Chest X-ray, PA view. Patient: 38 years old, sex M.
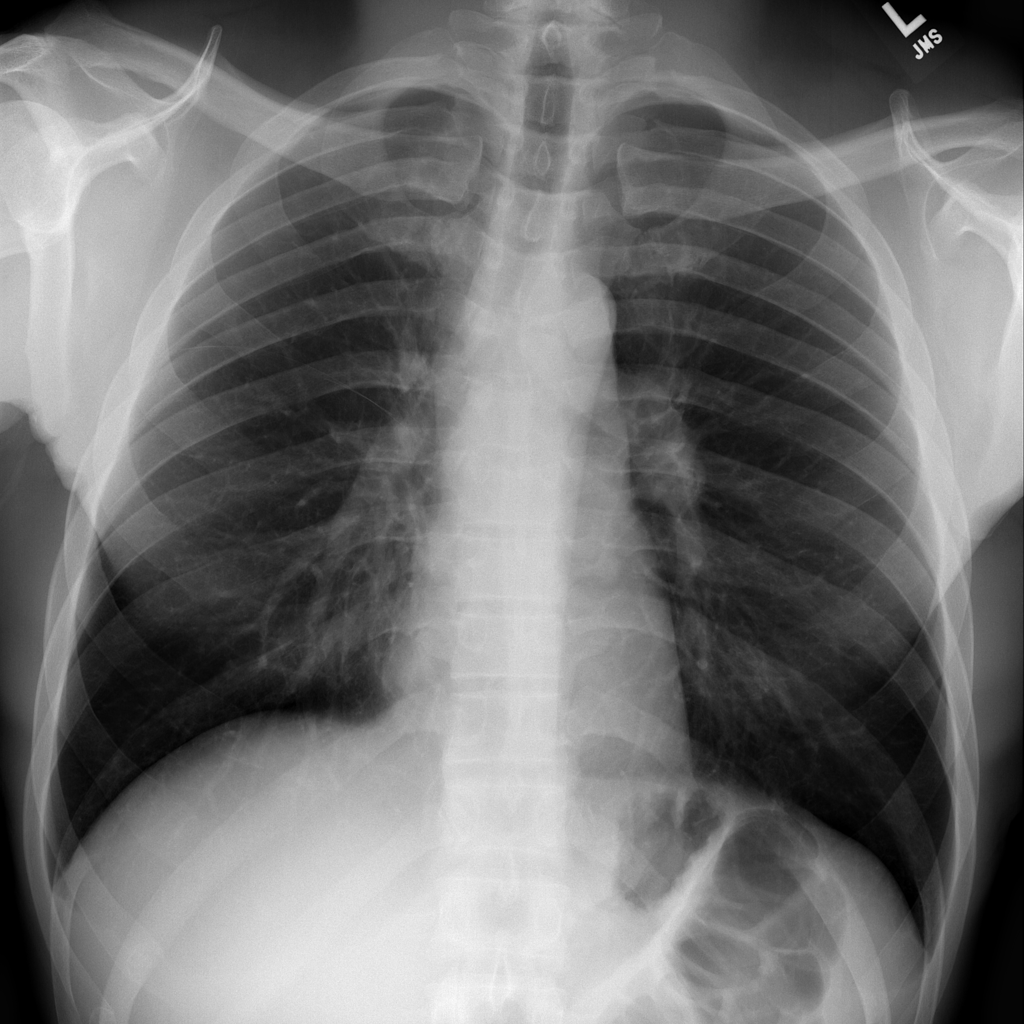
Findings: No Finding